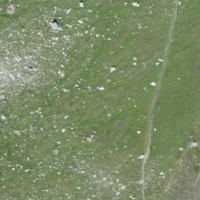
EUNIS habitat code: 26
Species observed at this site:
Myosotis scorpioides
Silene acaulis
Viola calcarata
Gentiana bavarica